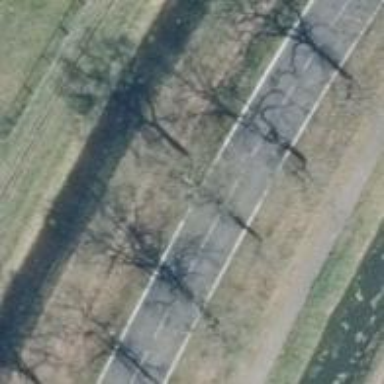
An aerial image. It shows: Secondary road with asphalt surface.